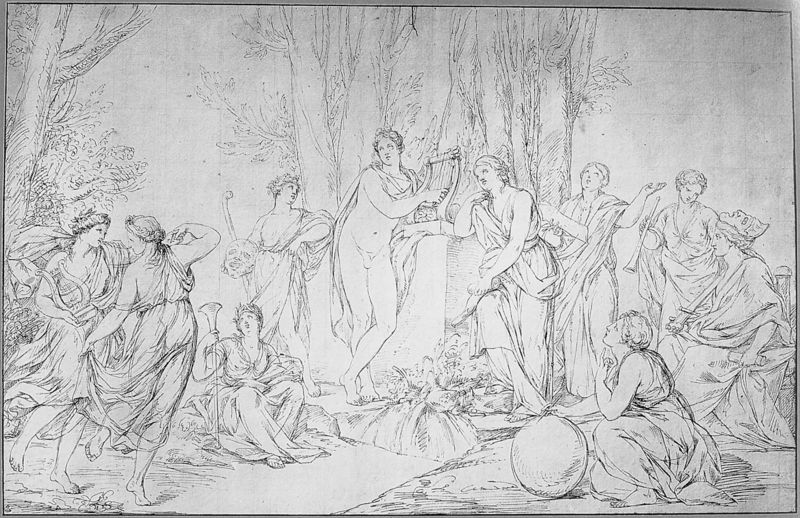
Titel: Studie für Apollo und die neun Musen
Künstler: Anton Raphael Mengs
Institution: Wien, Graphische Sammlung Albertina
Schlagwörter: gott, nackt, wasser, bäume, frauen, frisur, haar, kleider, männer, schmuck, skizze, zeichnung, weg, ball, fest, gesellschaft, tanz, versammlung, tod, gewand, haare, gewänder, gesang, musik, tanzen, theater, wald, krug, füße, papier, studie, zöpfe, grafik, spielen, musizieren, maske, lichtung, druckgrafik, stich, schwarzweiß, kugel, beten, kranz, lorbeerkranz, mythologie, flöte, singen, bacchus, toga, mythologisch, musen, harfe, leier, tänzer, harve, baccus, ffrauen, tan, mnner